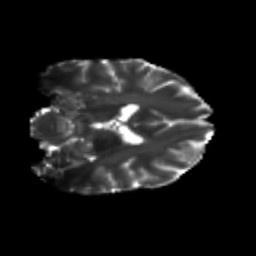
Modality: T2w
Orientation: coronal
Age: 22
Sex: male
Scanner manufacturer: siemens
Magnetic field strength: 3 T
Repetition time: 3.5 s
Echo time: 0.113 s